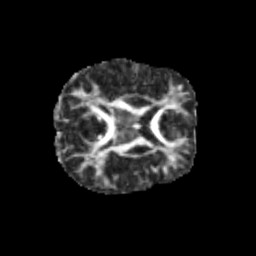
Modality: FA
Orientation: axial
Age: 11
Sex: male
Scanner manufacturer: siemens
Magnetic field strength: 3 T
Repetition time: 3.8 s
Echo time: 0.07 s